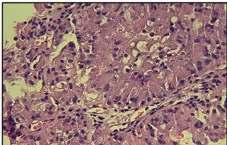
(A, B) Pathology of left renal needle biopsy, papillary cells arrangement, marked cellular eosinophilia (H&E, Ax 200, Bx800).
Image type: pathology (h&e)